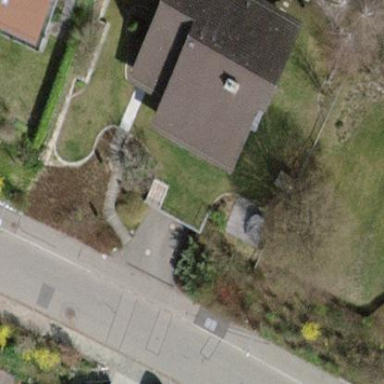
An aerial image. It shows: Detached building.